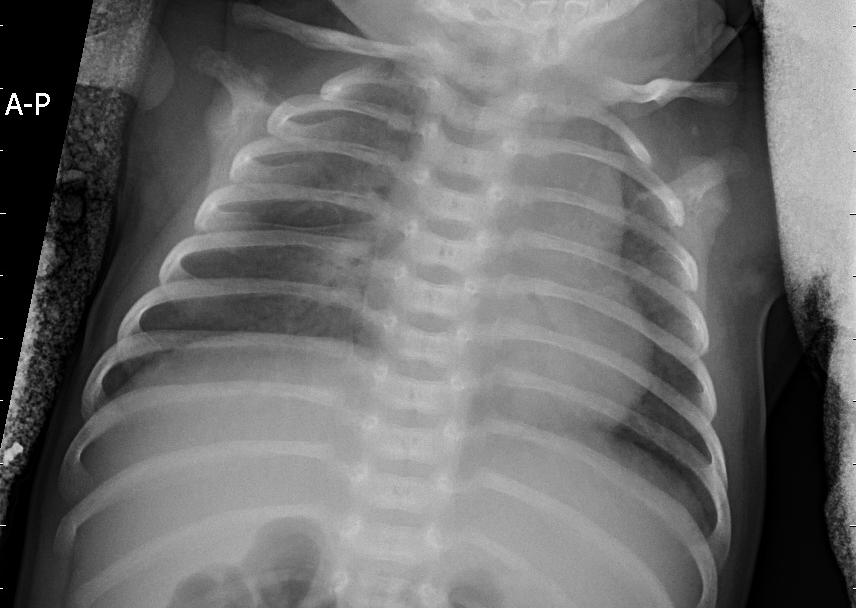
Diagnosis: PNEUMONIA